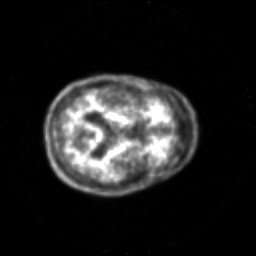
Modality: PET
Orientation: axial
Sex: male
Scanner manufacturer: siemens